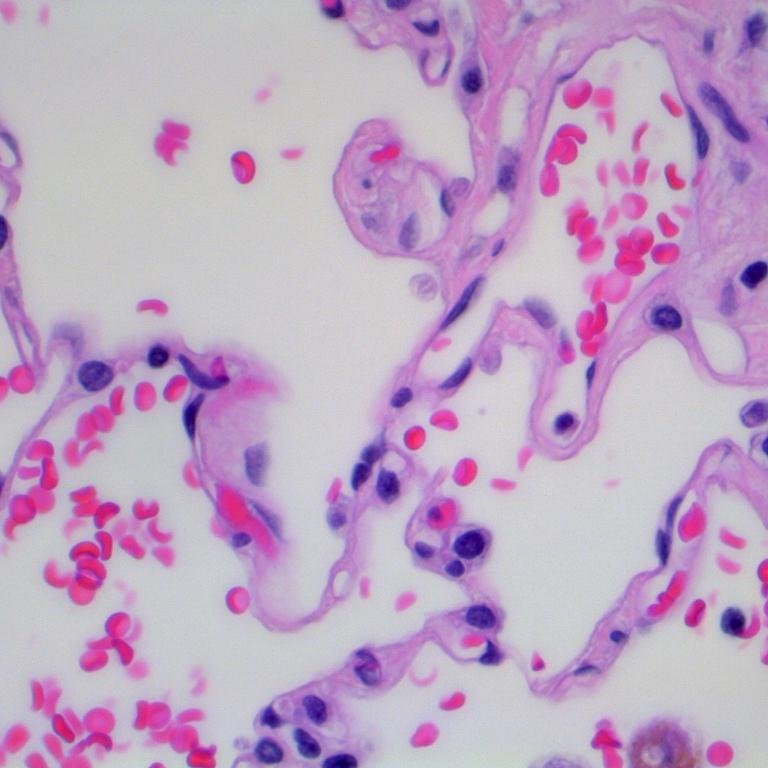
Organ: lung
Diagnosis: benign